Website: crate-barrel
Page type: payment
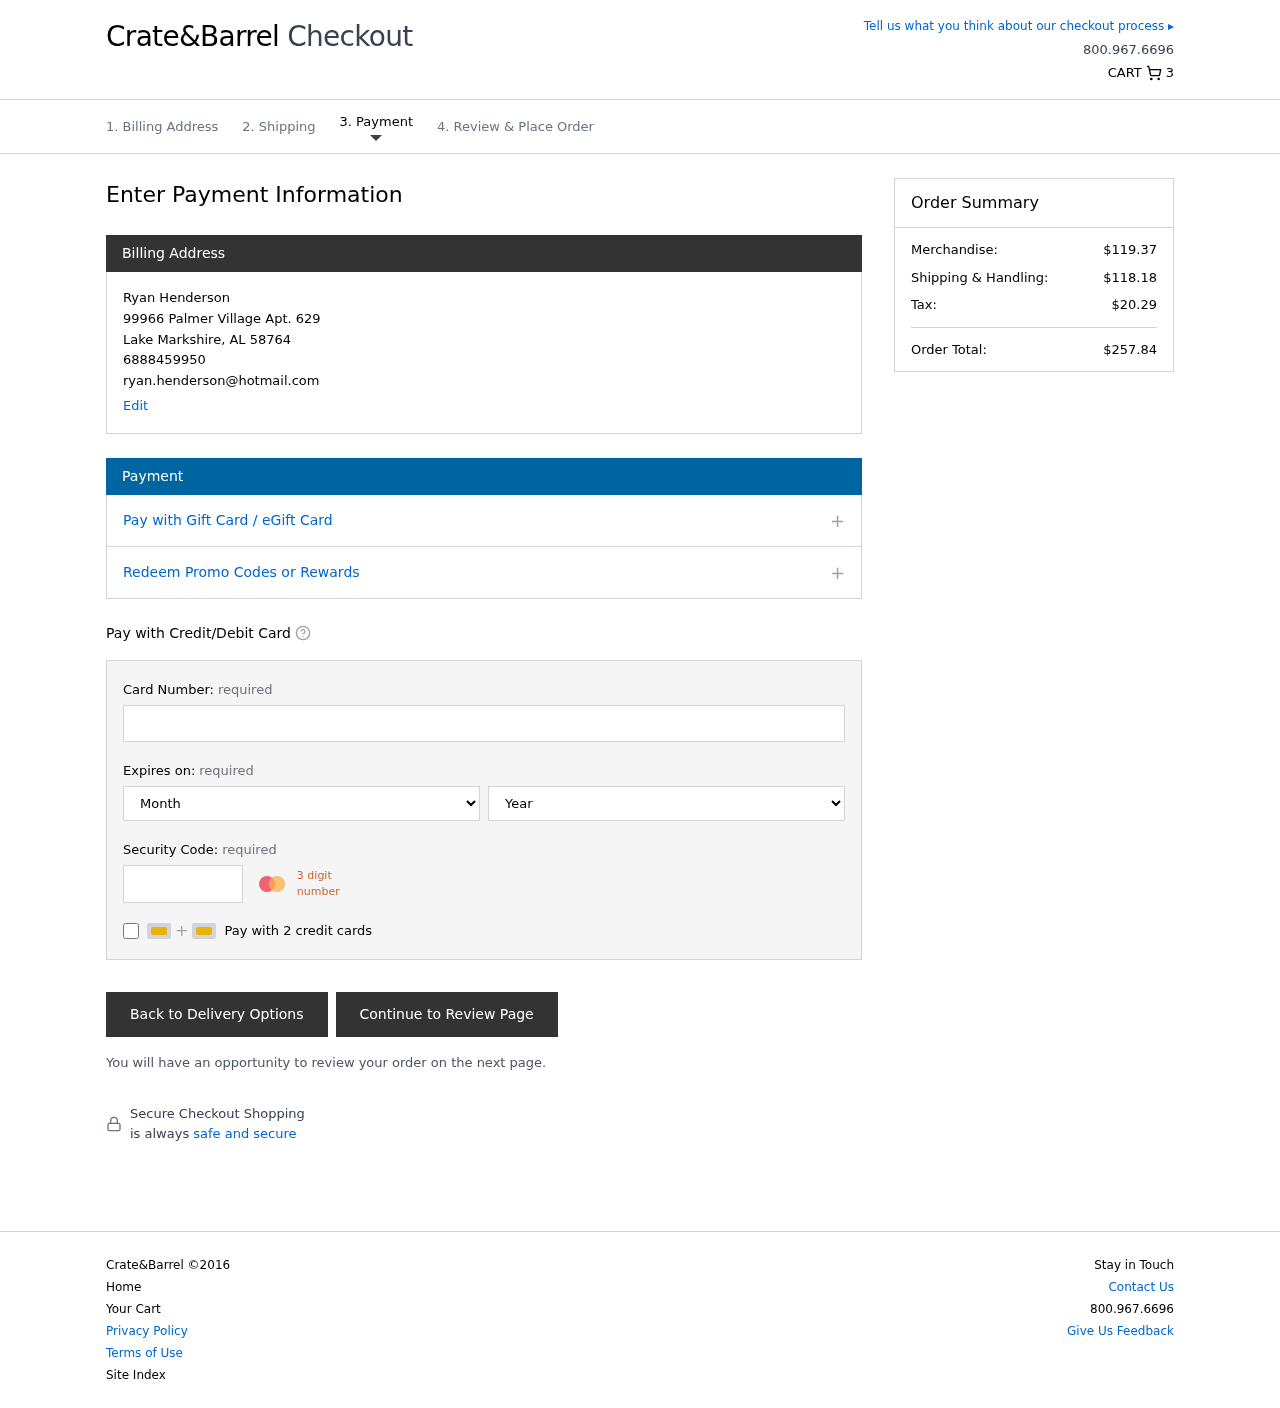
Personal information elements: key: PII_CARD_CVV
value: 455
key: PII_CARD_EXPIRY_MONTH
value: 10
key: PII_CARD_EXPIRY_YEAR
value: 27
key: PII_CARD_NUMBER
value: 2364 3800 0441 7350
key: PII_CITY
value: Lake Markshire
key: PII_EMAIL
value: ryan.henderson@hotmail.com
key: PII_FULLNAME
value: Ryan Henderson
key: PII_PHONE
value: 6888459950
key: PII_POSTCODE
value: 58764
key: PII_STATE_ABBR
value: AL
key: PII_STREET
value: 99966 Palmer Village Apt. 629
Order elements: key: ORDER_NUM_ITEMS
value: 3
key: ORDER_SUBTOTAL
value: $119.37
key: ORDER_SHIPPING_COST
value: $118.18
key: ORDER_TAX
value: $20.29
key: ORDER_TOTAL
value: $257.84